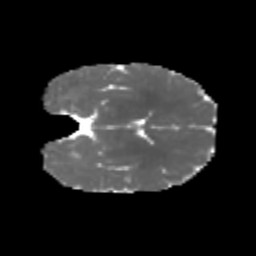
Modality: MD
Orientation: coronal
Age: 7
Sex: male
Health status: healthy